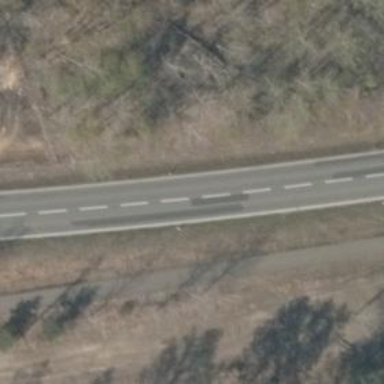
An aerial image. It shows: Secondary road with asphalt surface.